Question: You will notice the red "+" / "arrows" glyph in the attached screenshot. It is easy enough to change this "origin" point in Xcode. Is there a way to do this programmatically or is this entirely an Xcode abstraction?

For instance, I want to programmatically create a UILabel and position it by calculating the lower right hand coordinate. In Xcode, I would simply make sure that the red "+" is on the bottom right grid point and define the X, Y, Width and Height parameters with that "origin" in mind.
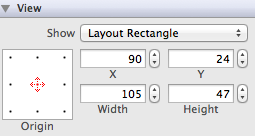
Answer: If you're not using autolayout, you can position a label (or any view) in code by setting its center. So if you know where you want the label's lower right corner to be, you can just subtract half the width and height of the label to compute where its center should be:
'''
CGPoint lowerRight = somePoint;
CGRect frame = label.frame;
label.center = CGPointMake(lowerRight.x - frame.size.width / 2,
lowerRight.y - frame.size.height / 2);
'''
I would recommend just doing that.
But if you want, you can instead go to a lower level. Every view has a Core Animation layer, which is what actually manages the view's on-screen appearance. The layer has an 'anchorPoint' property, which by default is (0.5, 0.5), representing the center of the layer. You can set the 'anchorPoint' to (1, 1) for the lower-right corner:
'''
label.layer.anchorPoint = CGPointMake(1, 1);
'''
Now the label's 'center' actually controls the location of its lower right corner, so you can set it directly:
'''
label.center = somePoint; // actually sets the lower right corner
'''
You'll need to add the 'QuartzCore' framework to your target and import '<QuartzCore/QuartzCore.h>' to modify the 'anchorPoint' property.